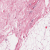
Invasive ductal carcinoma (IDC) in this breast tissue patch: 0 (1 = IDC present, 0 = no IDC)